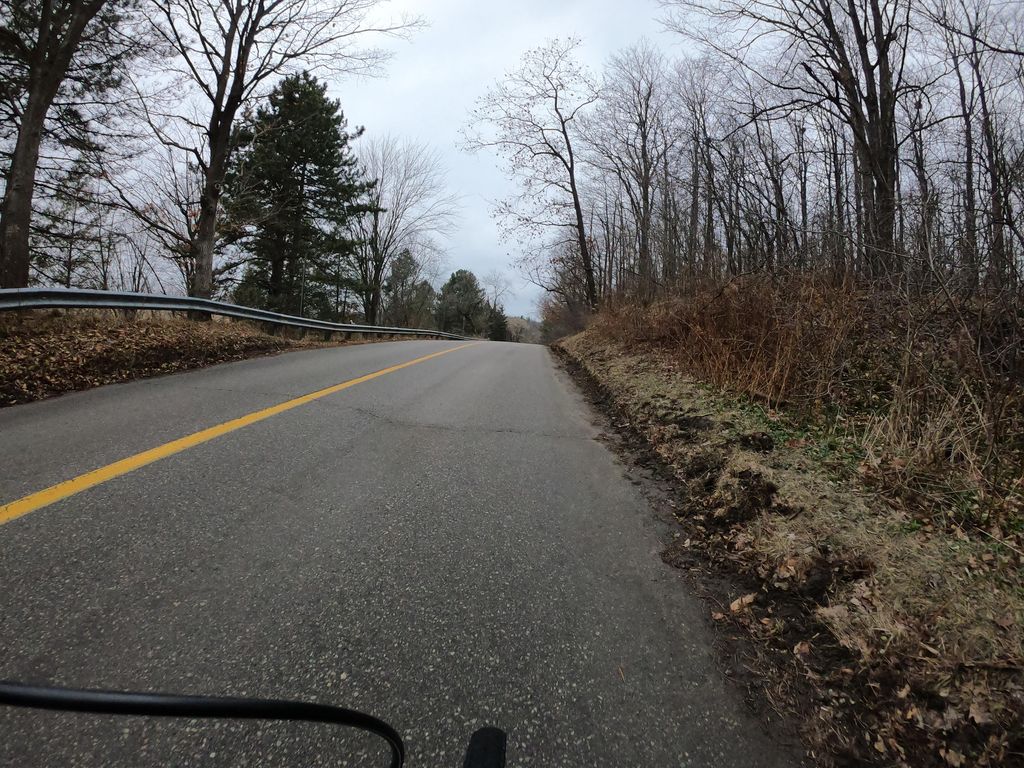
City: kitchener-waterloo